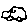
Label: car